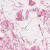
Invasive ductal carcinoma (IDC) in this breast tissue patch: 0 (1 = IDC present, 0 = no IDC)